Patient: sex F, age 83
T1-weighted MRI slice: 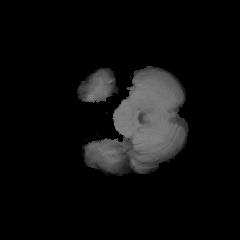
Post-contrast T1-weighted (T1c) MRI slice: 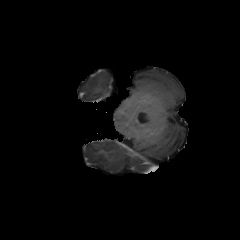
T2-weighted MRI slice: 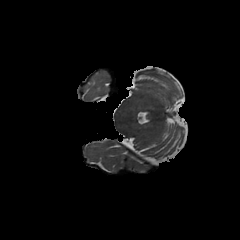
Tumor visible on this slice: no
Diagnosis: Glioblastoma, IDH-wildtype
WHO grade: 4